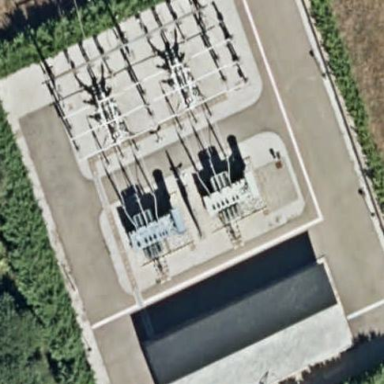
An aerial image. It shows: Power substation.